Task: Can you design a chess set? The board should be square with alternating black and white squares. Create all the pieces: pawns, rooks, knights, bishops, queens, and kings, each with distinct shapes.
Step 482:
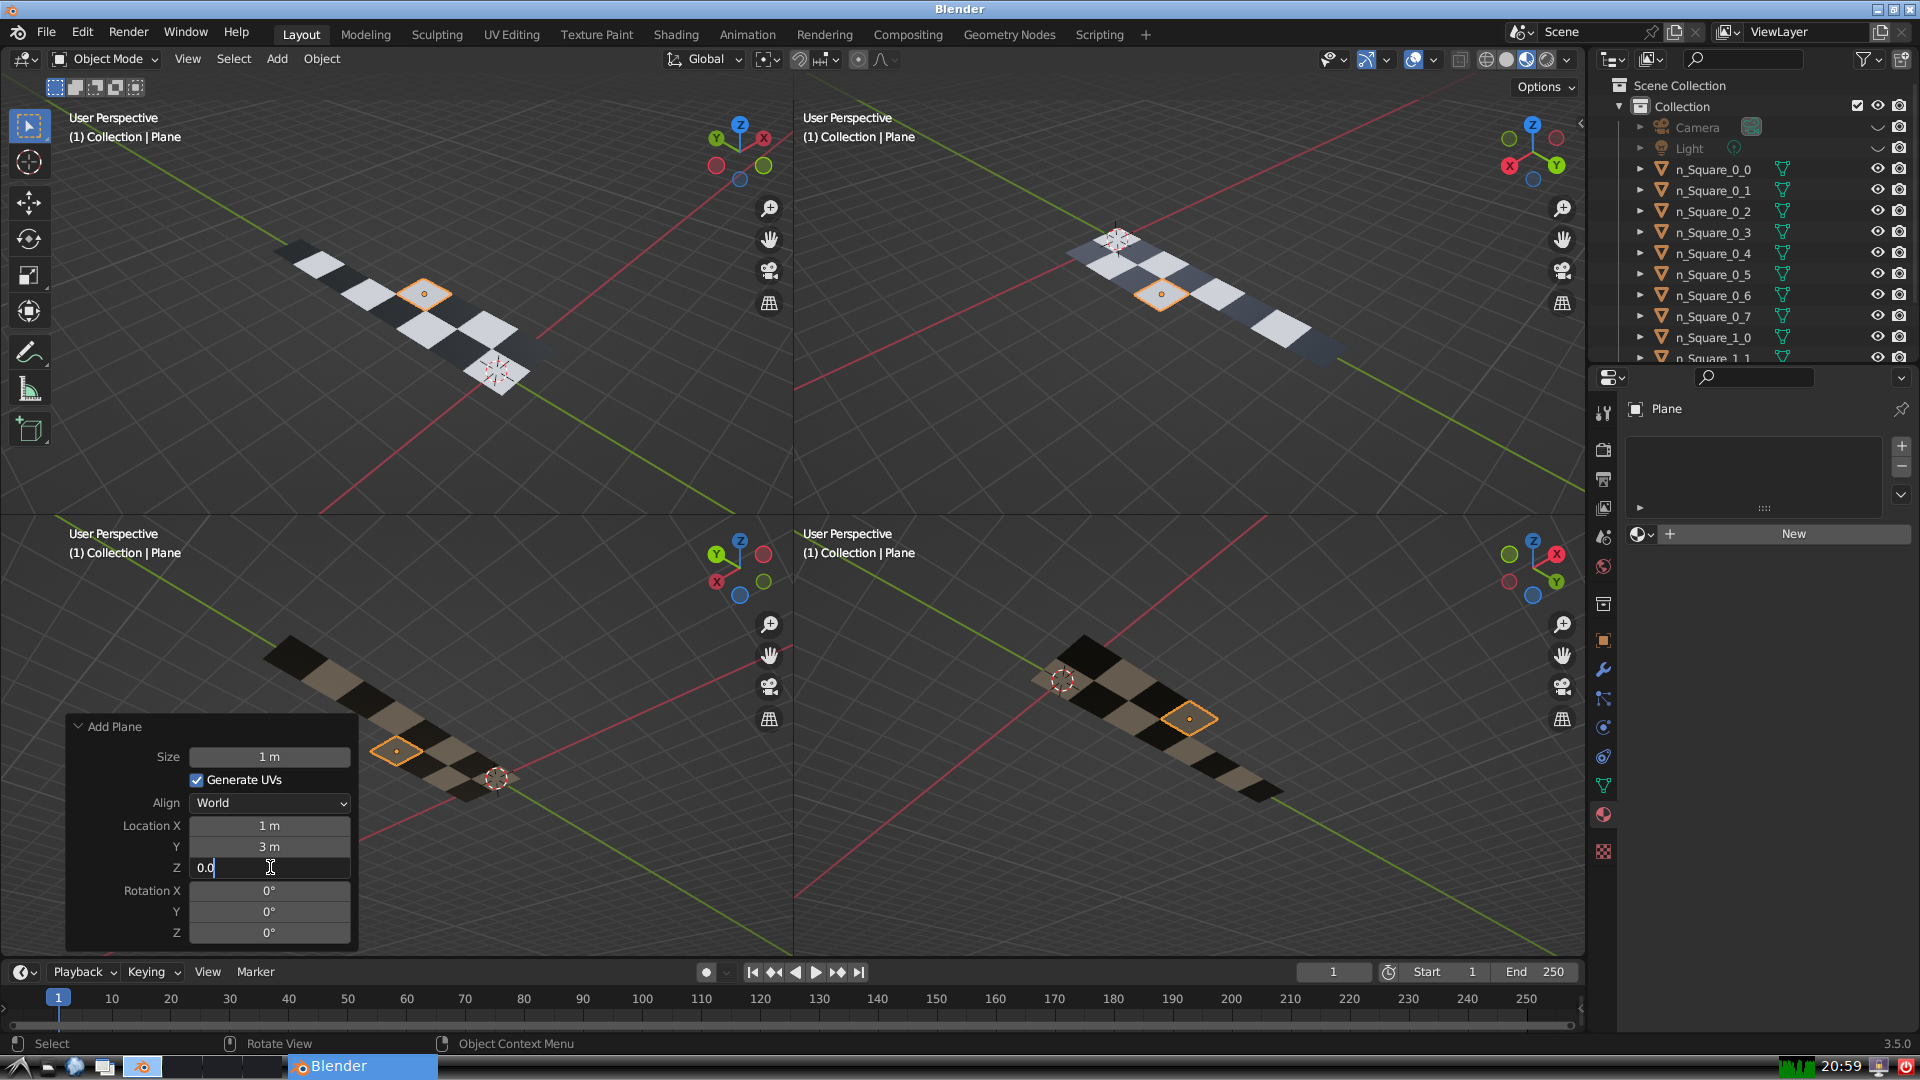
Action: {"key_press": ['Return']}